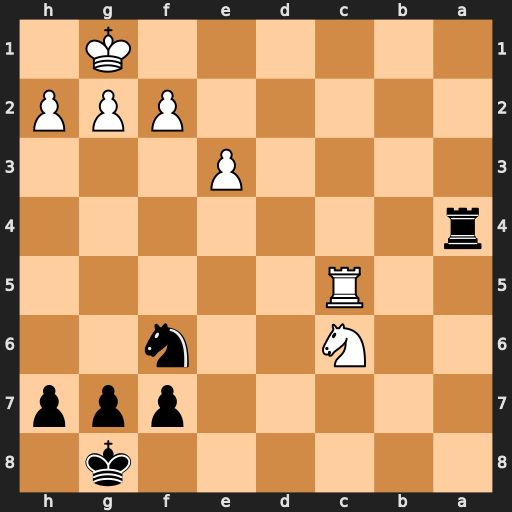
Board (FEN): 6k1/5ppp/2N2n2/2R5/r7/4P3/5PPP/6K1
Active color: b
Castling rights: -
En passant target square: -
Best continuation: Ra1+ Rc1 Rxc1#